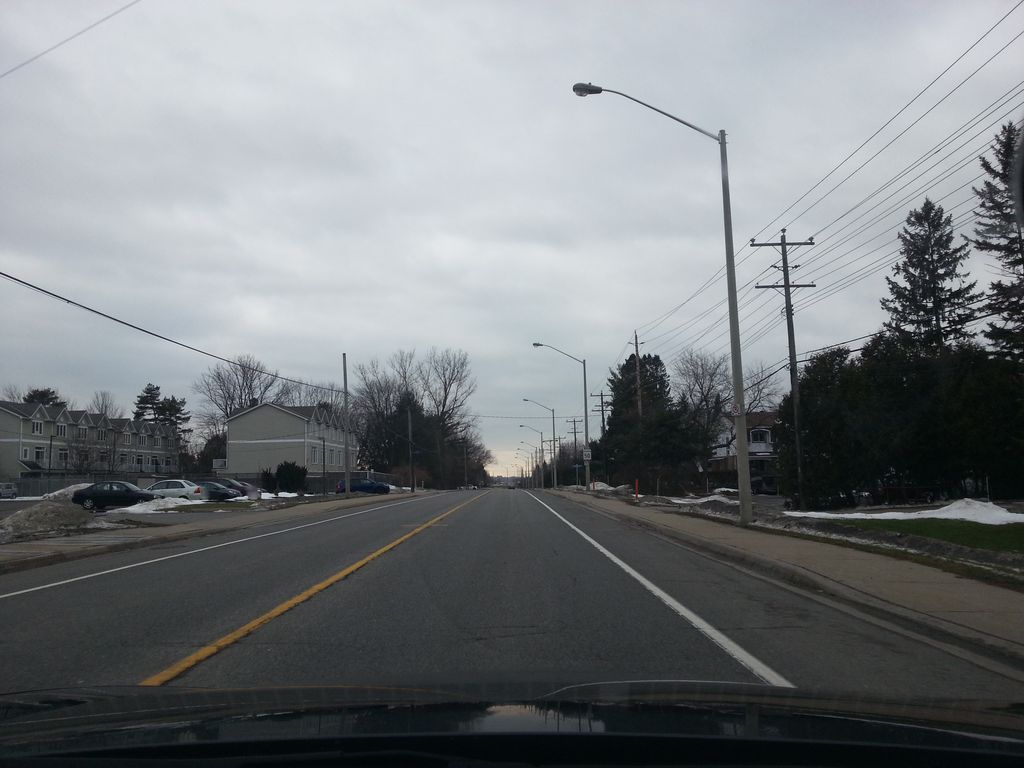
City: ottawa-gatineau